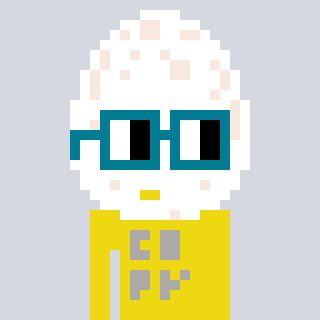
a pixel art character with square dark green glasses, a egg-shaped head and a yellow-colored body on a cool background